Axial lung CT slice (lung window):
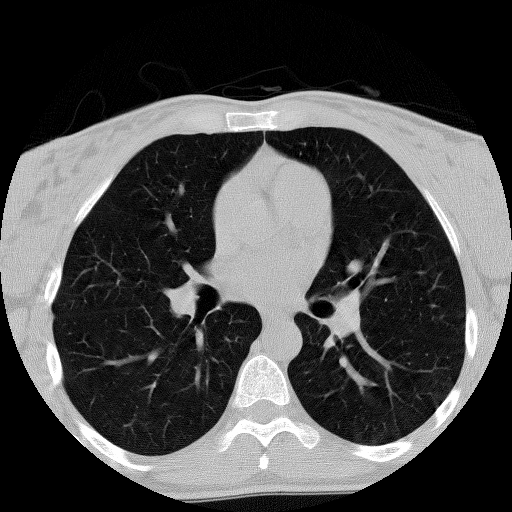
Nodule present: no